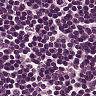
Metastatic tissue present: no